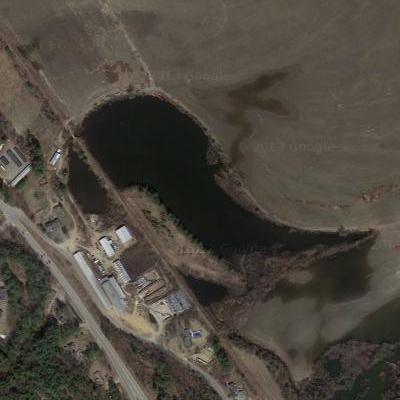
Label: RiverLake